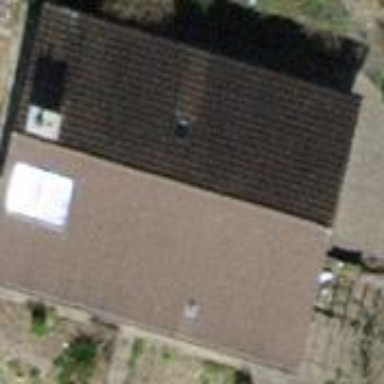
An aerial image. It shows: Detached building with gabled roof.